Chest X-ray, PA view. Patient: 23 years old, sex M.
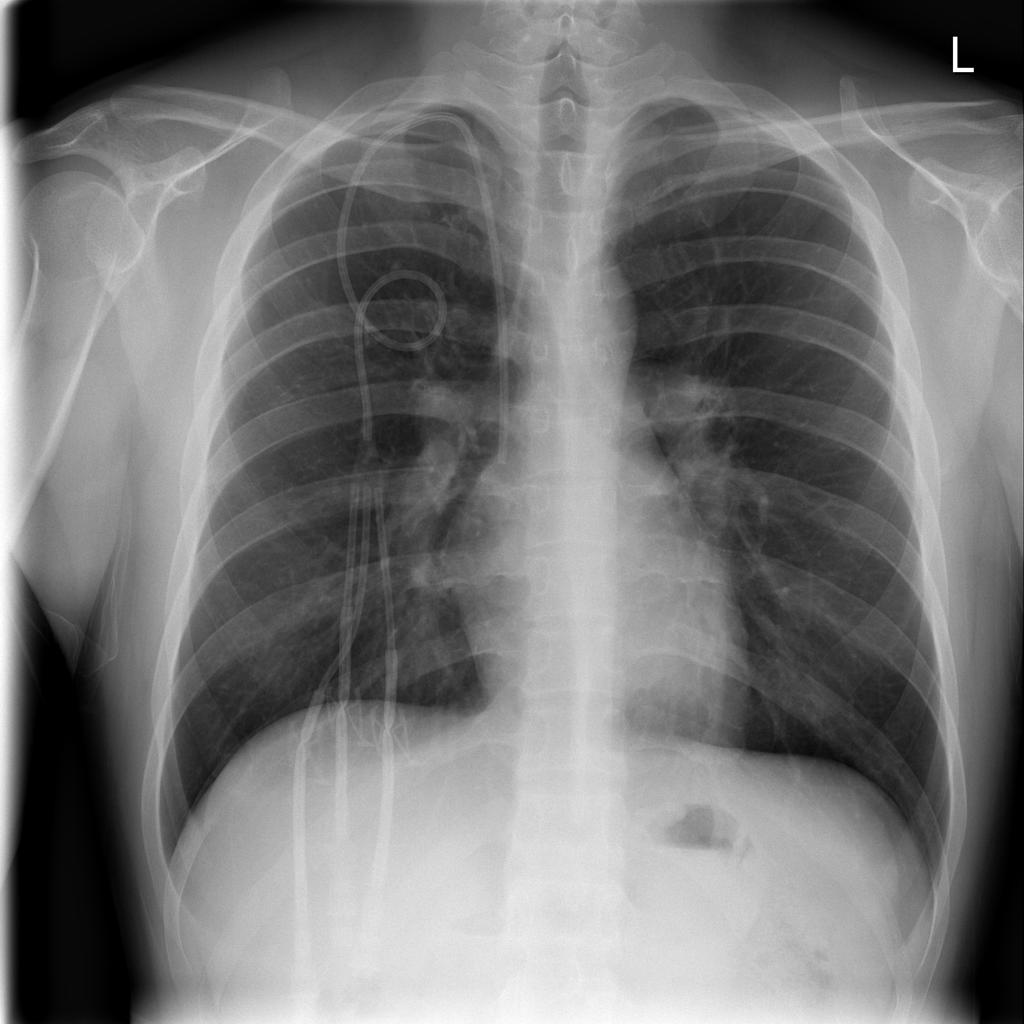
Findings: No Finding